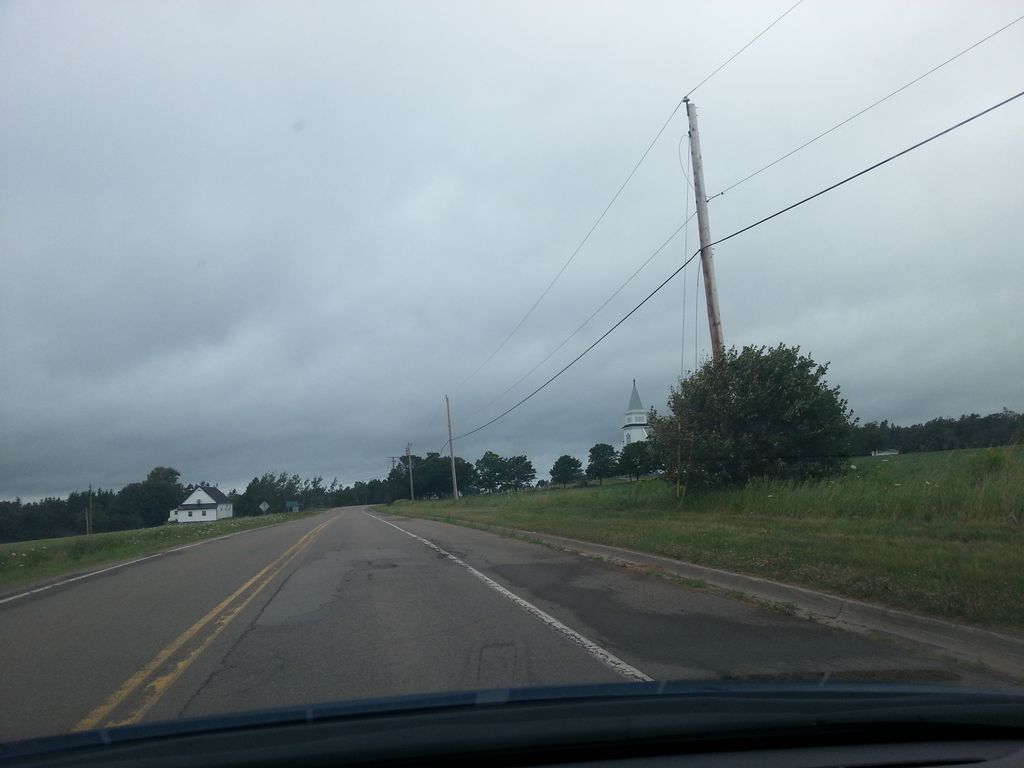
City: charlottetown